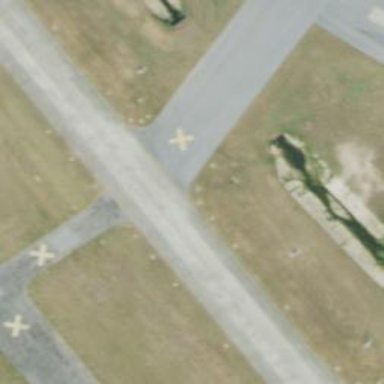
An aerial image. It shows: Image of taxiway at airport.